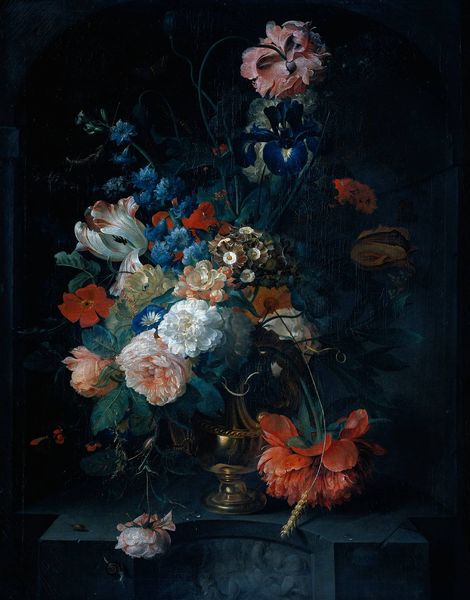
Titel: Stilleben mit Blumen
Künstler: Coenraat Roepel
Standort: Amsterdam
Institution: Rijksmuseum
Schlagwörter: blau, dunkel, gemälde, weiß, grün, blumen, braun, bunt, glas, hintergrund, marmor, nacht, schwarz, tisch, türkis, blüten, gras, rose, rosen, rot, tiere, hochformat, malerei, architektur, barock, sockel, stein, holland, niederlande, öl, natur, gold, kelch, rosa, stilleben, stillleben, vase, relief, farbig, blumenvase, bogen, getreide, korn, weizen, ähre, tulpen, dark, floral, manet, flowers, strauss, podest, pfingstrose, fallen, gesteck, grashalme, blumenstrauss, tulpe, verblüht, becher, vanitas, hell dunkel, nische, arrangement, gefäß, memento mori, messing, vergänglichkeit, hängen, leinwand, niederländisch, kornblumen, lilie, nelke, welk, altar, hängend, verwelkt, iris, pfingstrosen, schwertlilie, üppig, welken, water, death, insekt, pokal, prunkstillleben, narzisse, nelken, niederland, lilien, prunk, ackerwinde, akelei, banitasmotiv, blumenbouquet, blumenstück, das achtzehnte jahrhundert, detail genau, feldblumen, frisch, grabmal, kalf, mamor, metallvase, mimetisch, rittersporn, rosenblüten, strohblumen, tabelle, vaser, wandnische, willem, zaunwinde, gggg, cut, still, sympathy